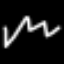
Label: squiggle